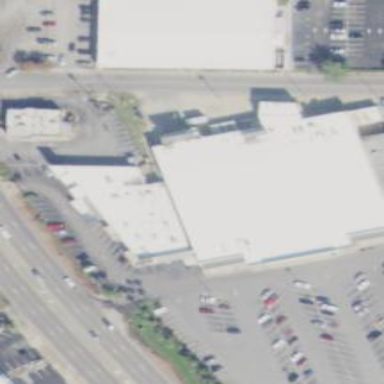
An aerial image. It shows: Retail building housing supermarket.